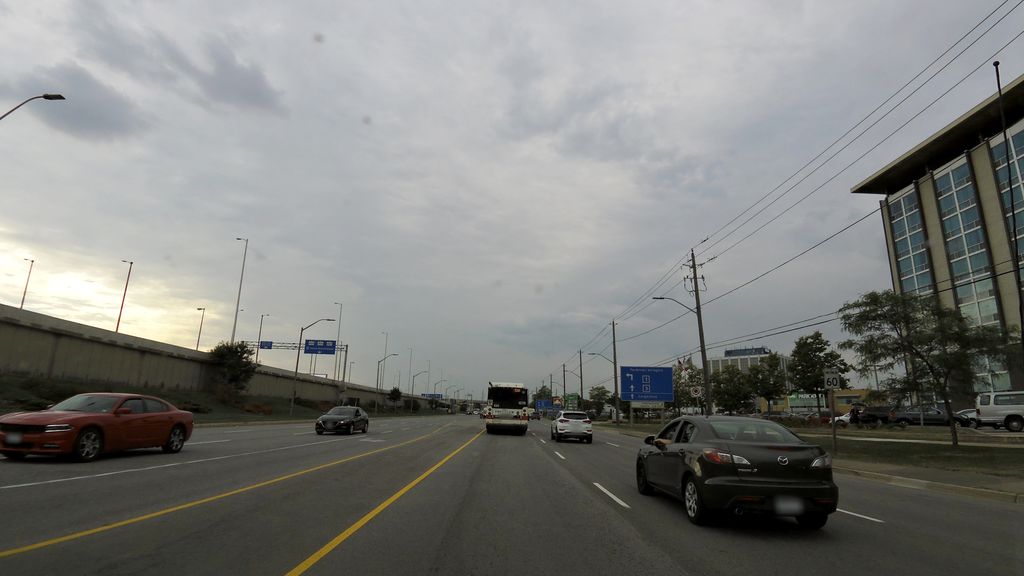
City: toronto